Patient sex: F
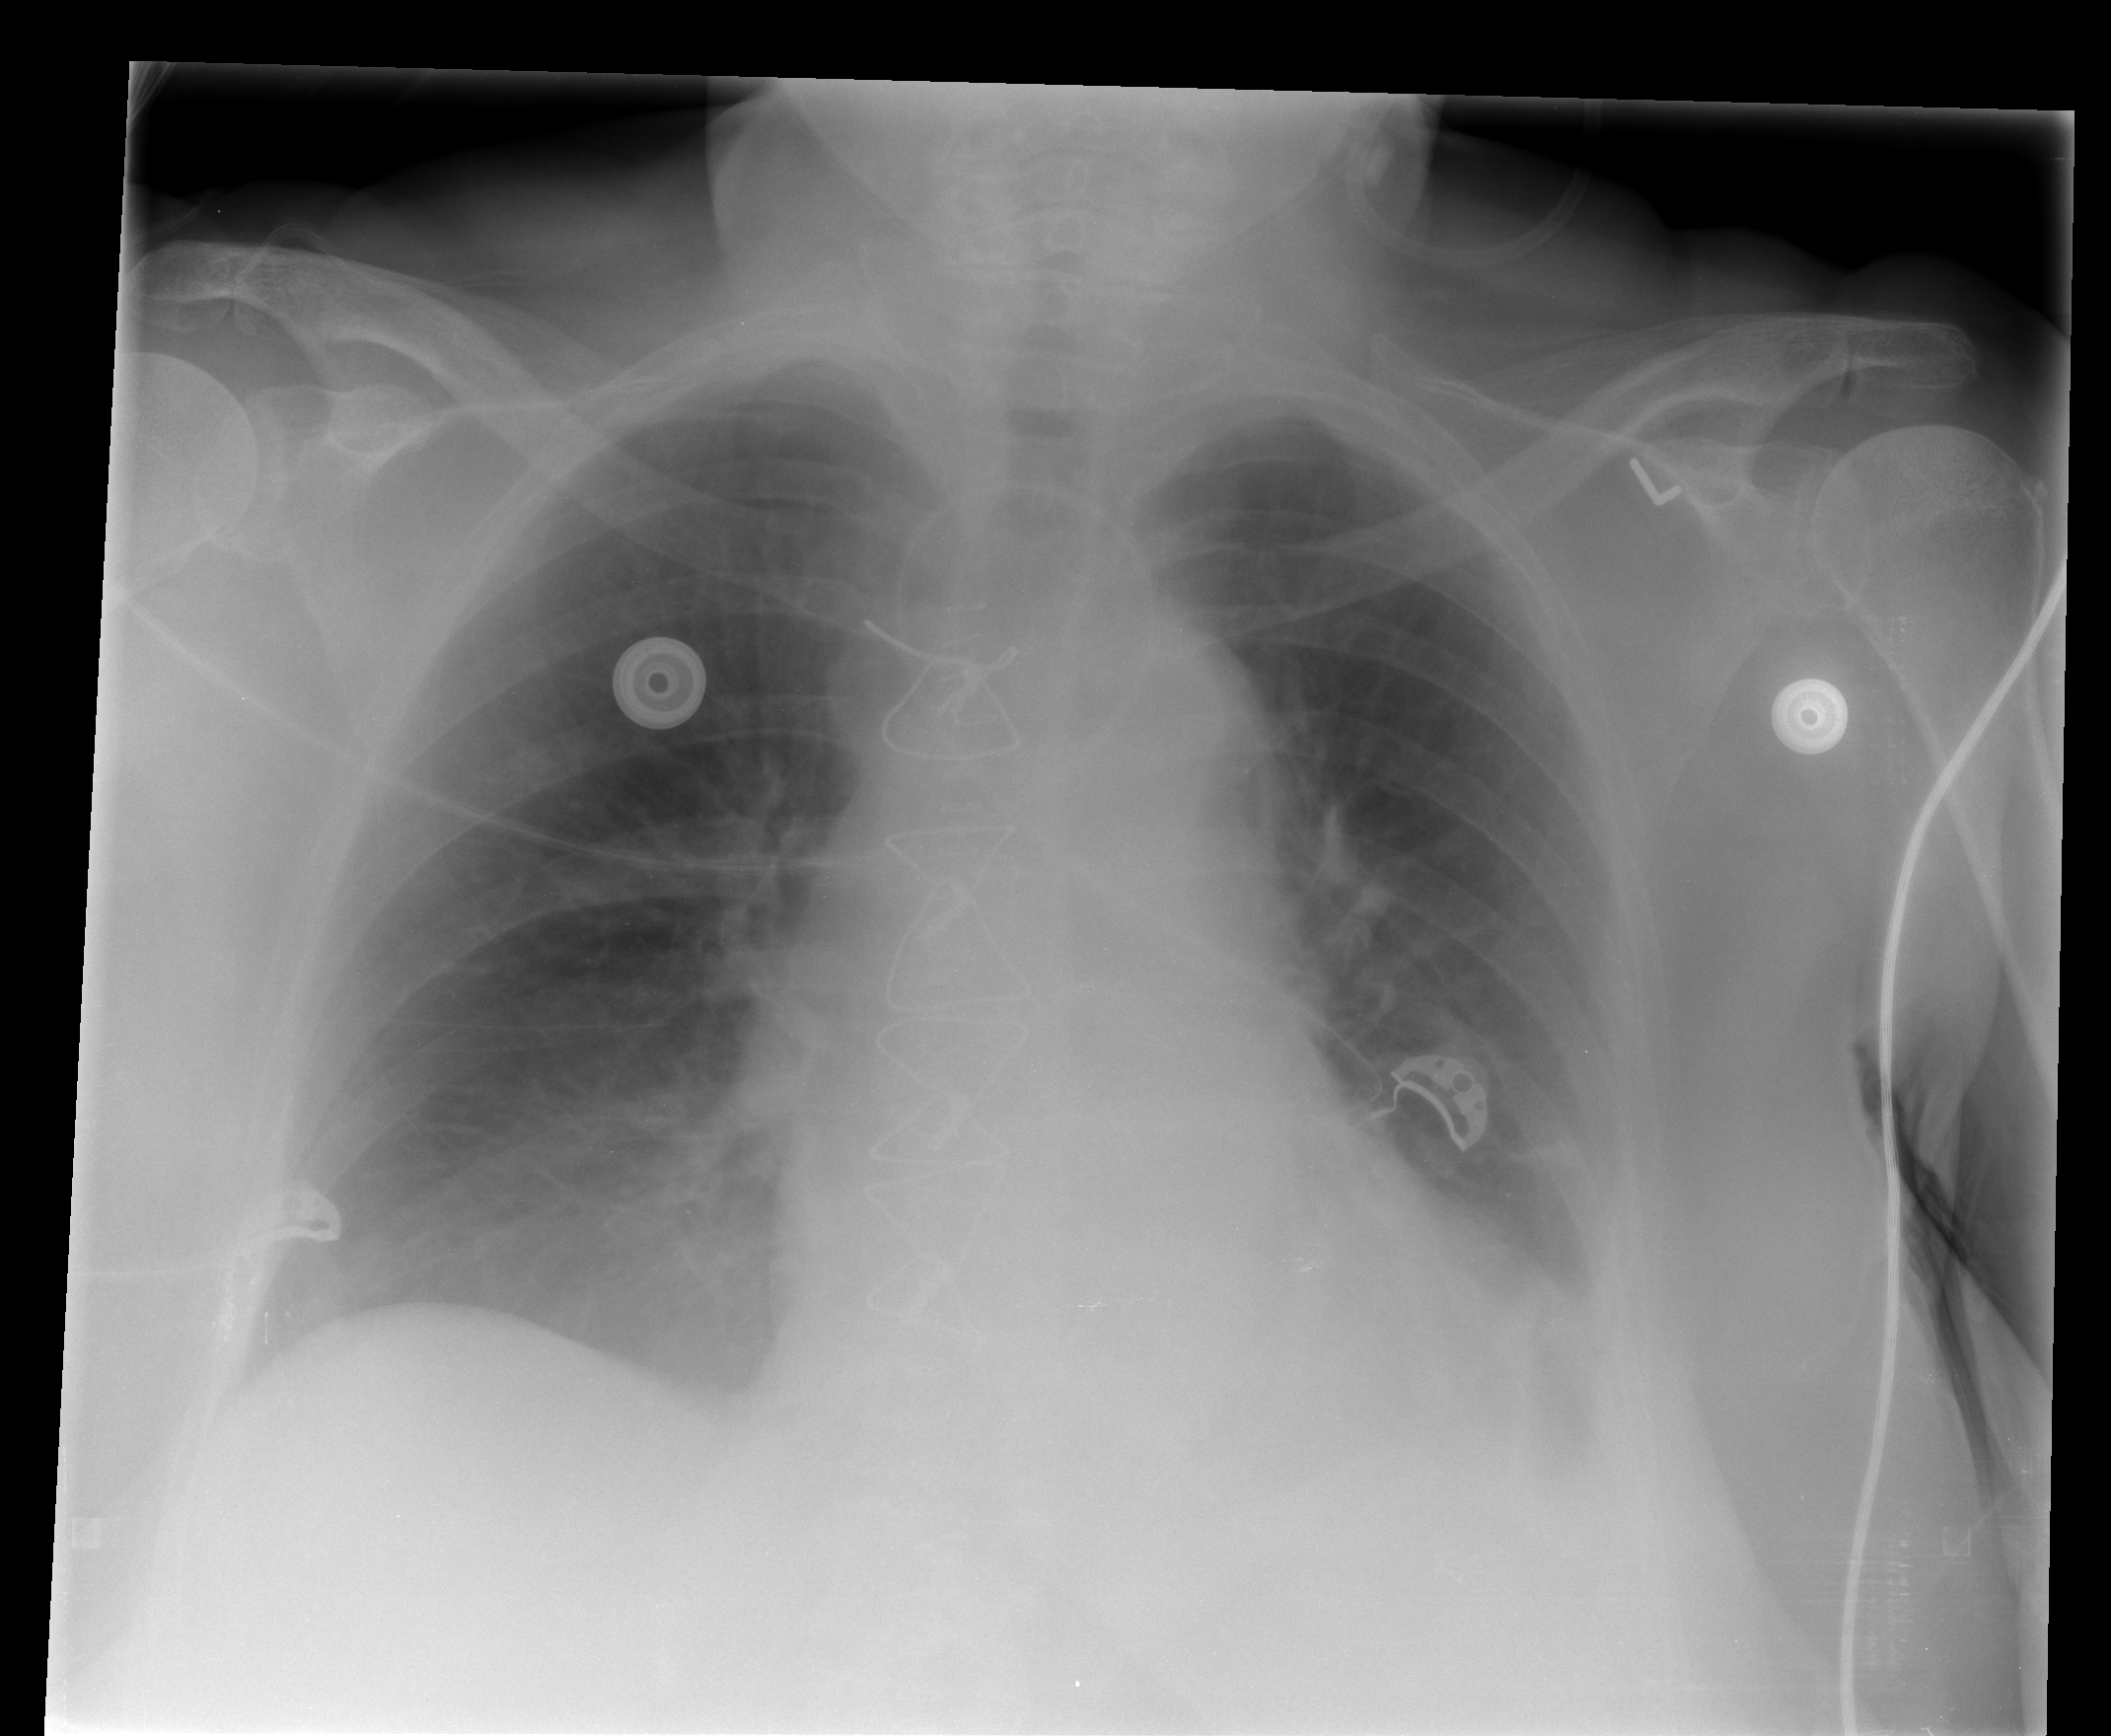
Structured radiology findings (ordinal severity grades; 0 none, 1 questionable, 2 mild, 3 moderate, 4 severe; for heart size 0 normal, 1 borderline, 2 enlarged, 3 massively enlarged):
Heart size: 2
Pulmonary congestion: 1
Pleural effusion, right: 0
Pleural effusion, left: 2
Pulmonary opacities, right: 0
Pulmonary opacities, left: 1
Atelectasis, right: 1
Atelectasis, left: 2